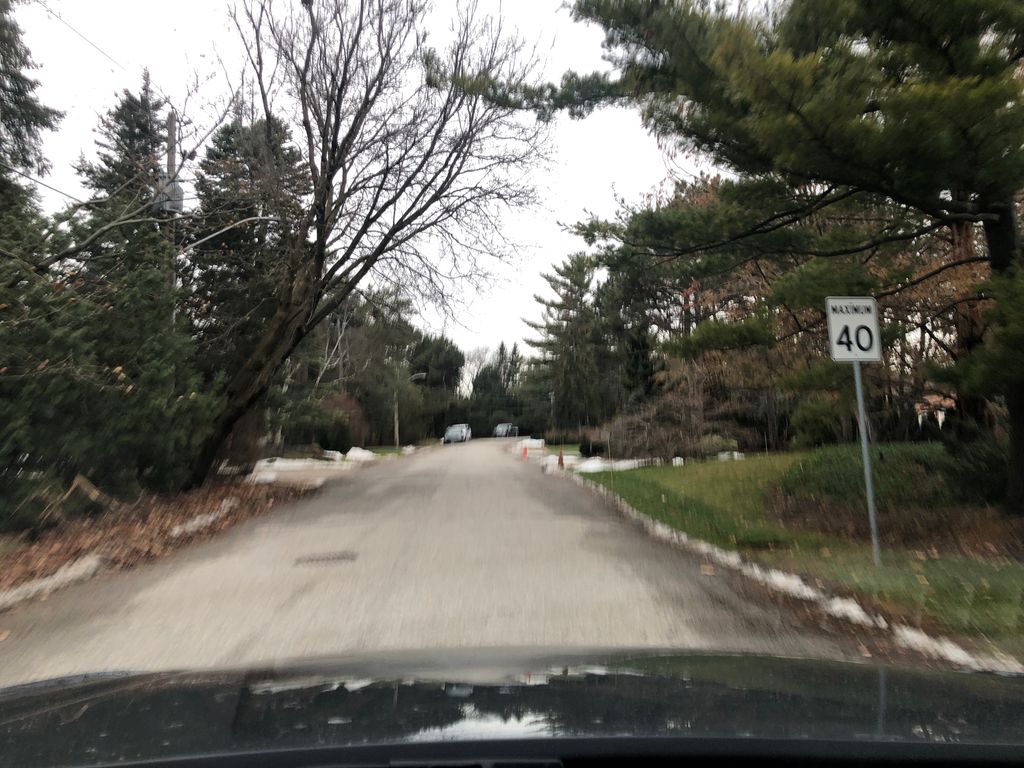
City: toronto